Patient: sex F, age 34
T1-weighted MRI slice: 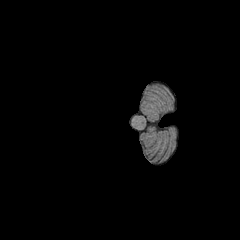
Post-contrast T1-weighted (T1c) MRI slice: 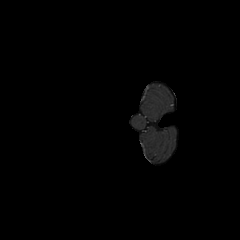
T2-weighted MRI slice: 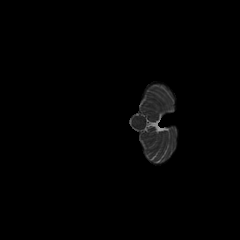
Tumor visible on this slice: no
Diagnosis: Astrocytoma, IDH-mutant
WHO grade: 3